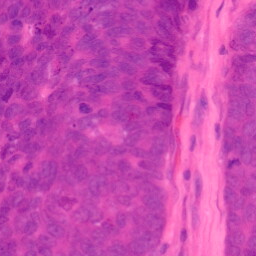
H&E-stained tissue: Colon